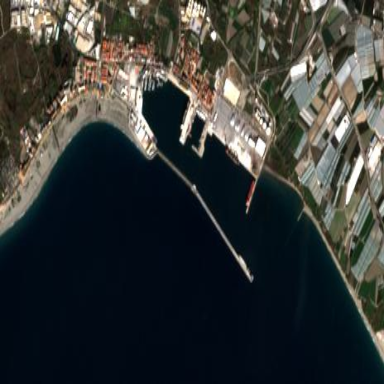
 specifically designated for harbour purposes."